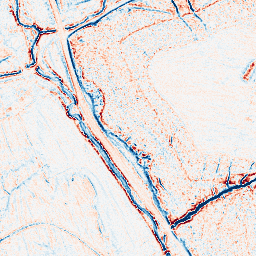
Category: edge_preserving
Decomposition family: anisotropic_diffusion
Decomposition parameters: iterations: 20
kappa: 100
gamma: 0.05
Upsampling method: bspline
Upsampling parameters: scale: 2
Upsampling scale: 2